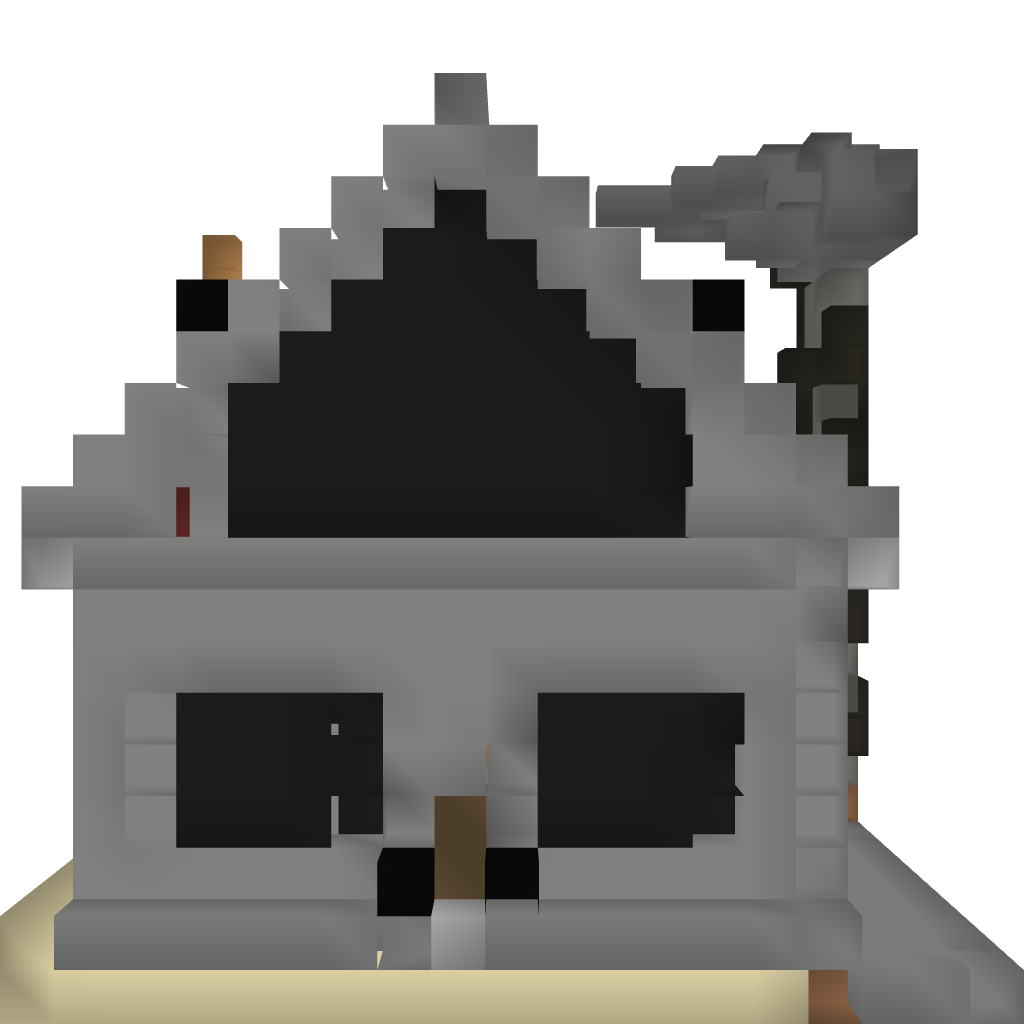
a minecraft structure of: Home Fires